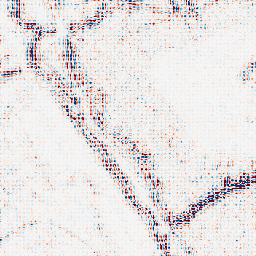
Category: wavelet
Decomposition family: wavelet_reverse_biorthogonal
Decomposition parameters: wavelet: rbio3.5
level: 2
Upsampling method: sinc_blackman
Upsampling parameters: scale: 8
kernel_size: 8
Upsampling scale: 8